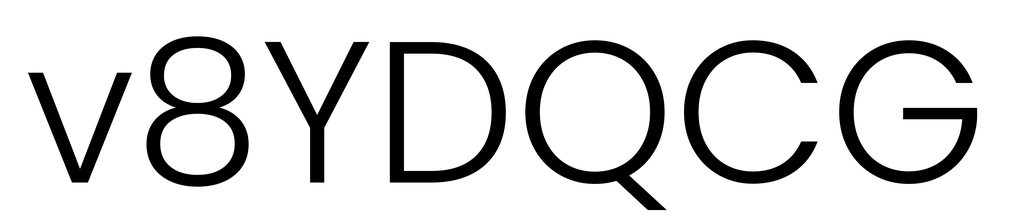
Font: Poppins-Light